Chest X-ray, PA view. Patient: 60 years old, sex F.
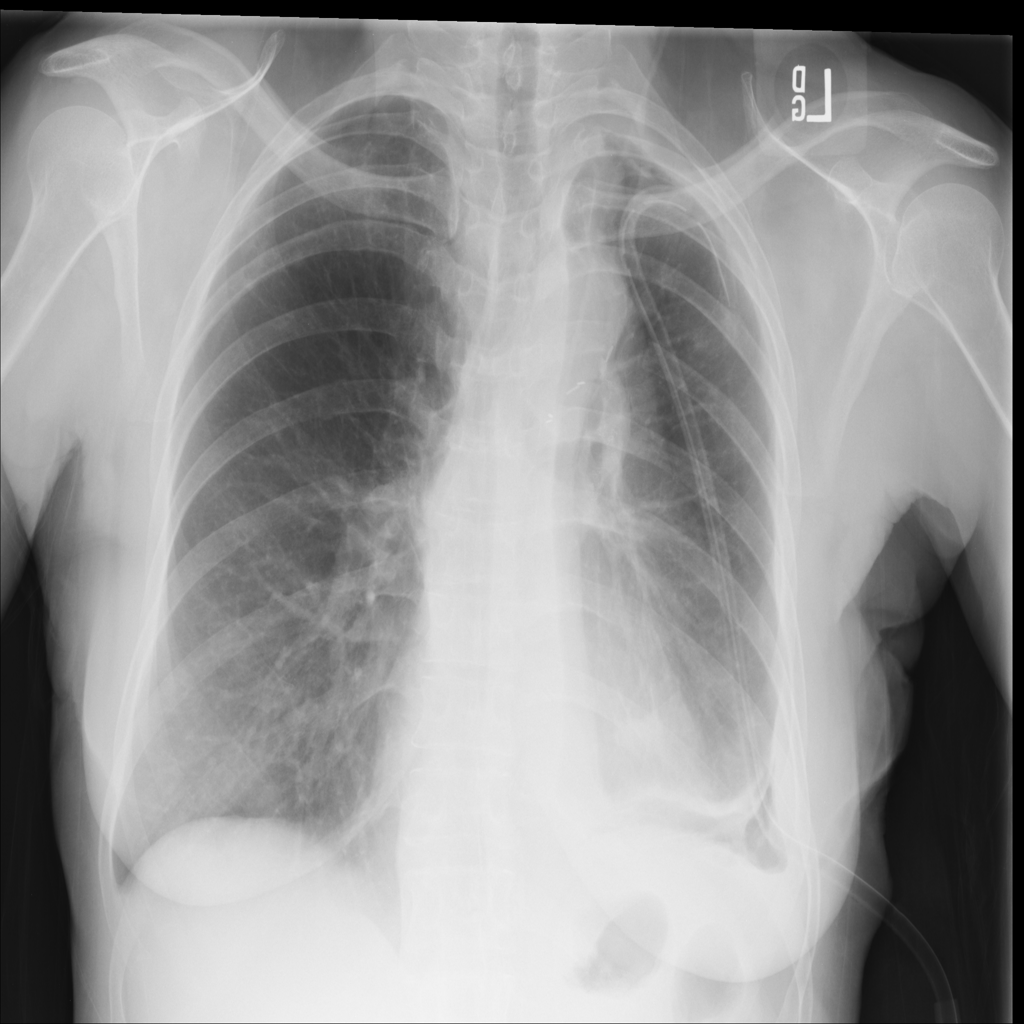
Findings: Pneumothorax